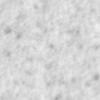
Label: no_change